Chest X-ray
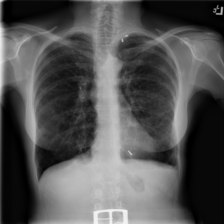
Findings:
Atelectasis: negative
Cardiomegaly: negative
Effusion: negative
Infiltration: negative
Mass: negative
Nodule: negative
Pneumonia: negative
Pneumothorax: negative
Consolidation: negative
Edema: negative
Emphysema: negative
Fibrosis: negative
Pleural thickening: negative
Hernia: negative